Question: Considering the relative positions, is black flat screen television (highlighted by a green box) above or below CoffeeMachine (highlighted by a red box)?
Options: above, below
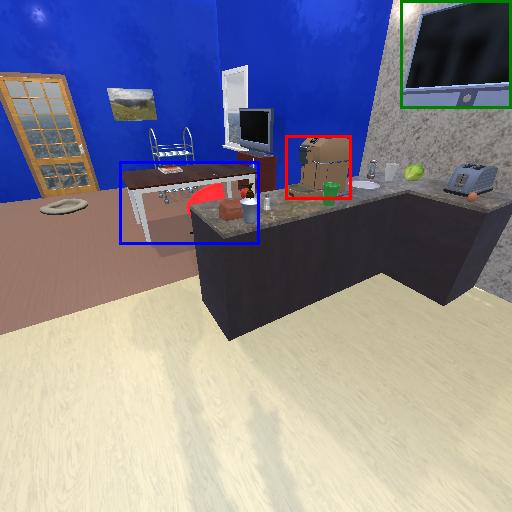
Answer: above